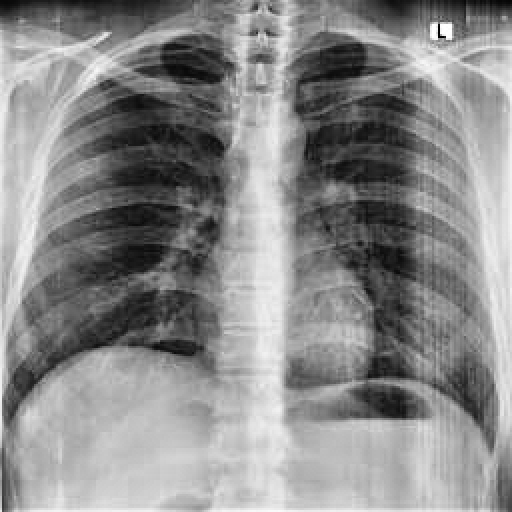
Finding: NORMAL